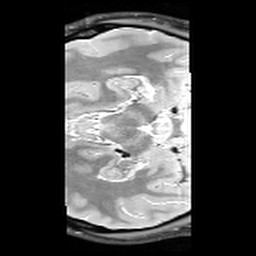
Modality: PDw
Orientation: axial
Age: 22
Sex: female
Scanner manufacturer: siemens
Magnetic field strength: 3 T
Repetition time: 6.49 s
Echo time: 0.016 s